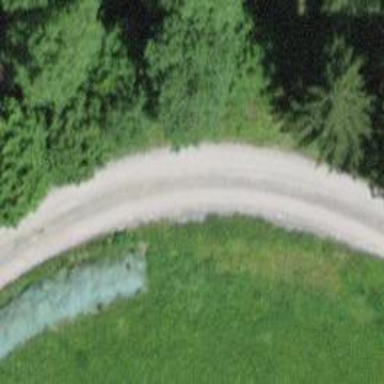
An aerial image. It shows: Well-maintained track road of grade 1.